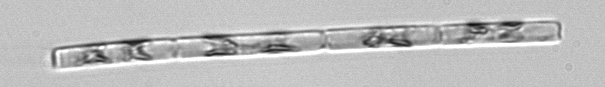
Label: Guinardia_delicatula